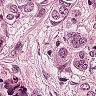
Metastatic tissue present: yes